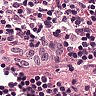
Metastatic tissue present: no